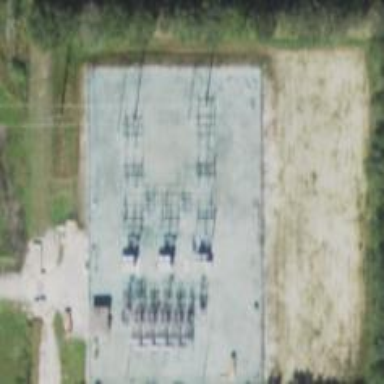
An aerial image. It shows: Switch for power supply.